This wavelet scalogram was computed from a rotor test-rig vibration snapshot. Classify the rotor condition as one of: normal, misalignment, unbalance, looseness.
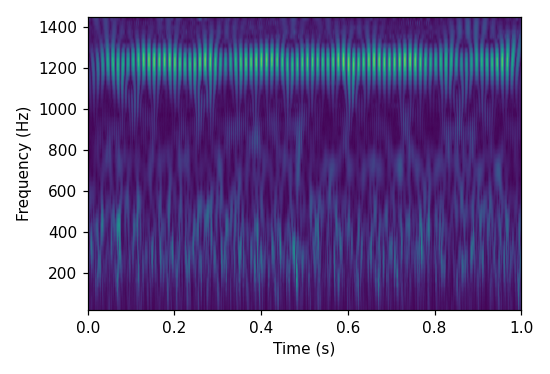
Answer: misalignment